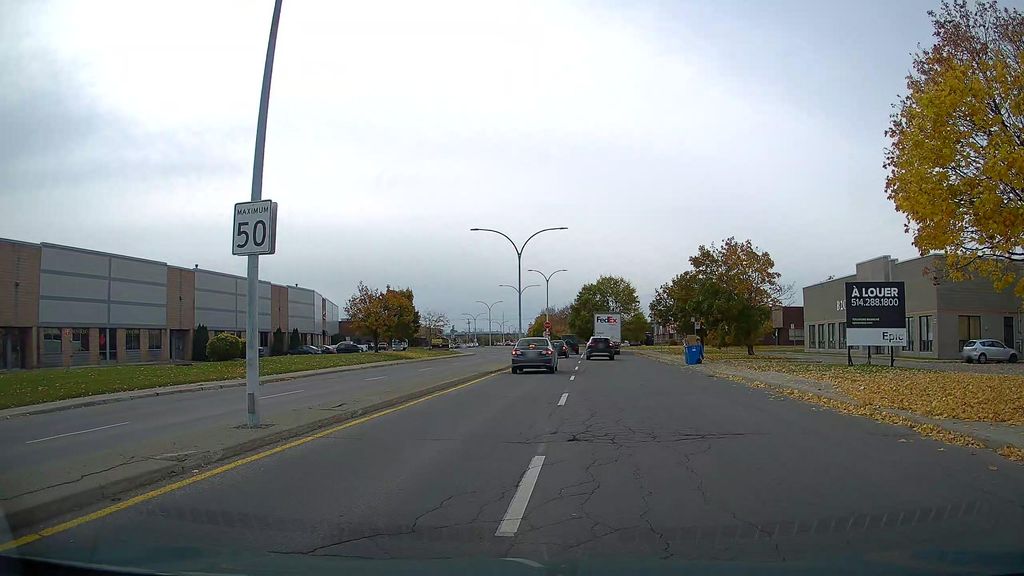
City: montreal